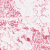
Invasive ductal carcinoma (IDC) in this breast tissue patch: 0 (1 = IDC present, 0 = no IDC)